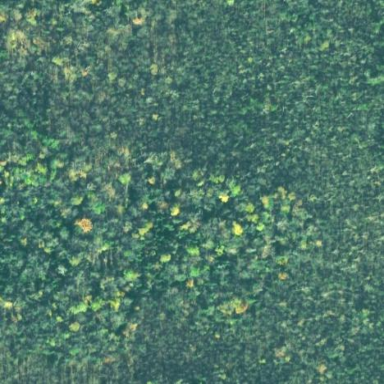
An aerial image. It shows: Beautiful woodland area.